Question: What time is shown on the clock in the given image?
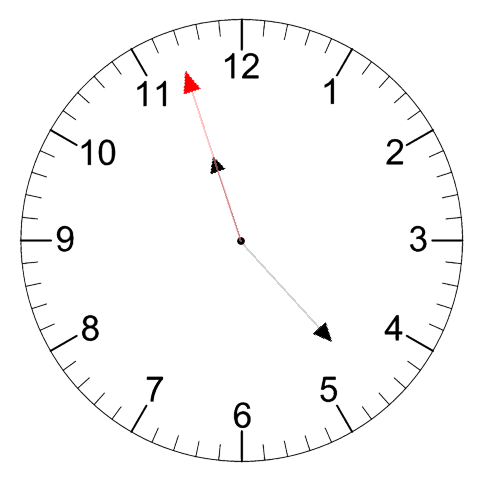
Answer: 11:22:57